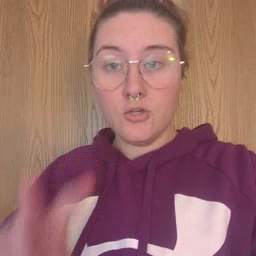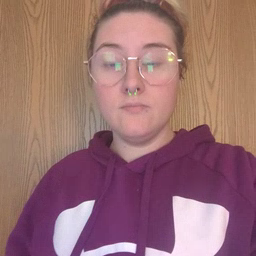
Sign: look